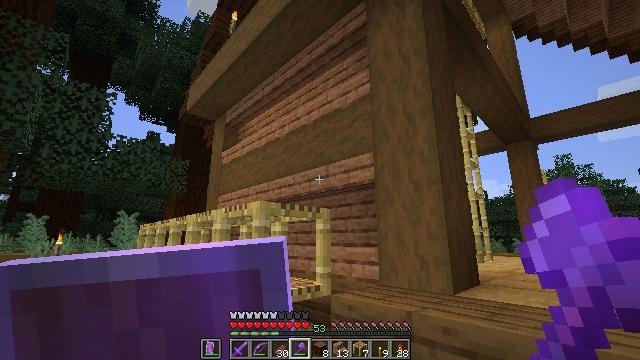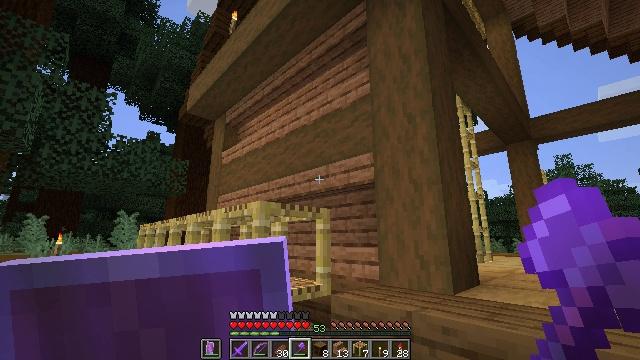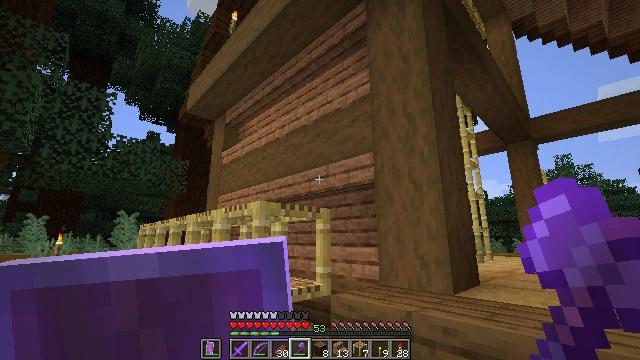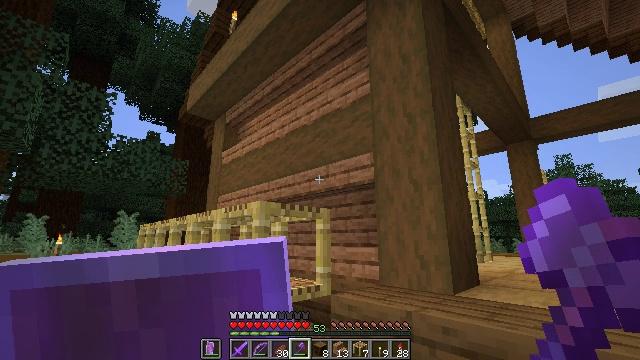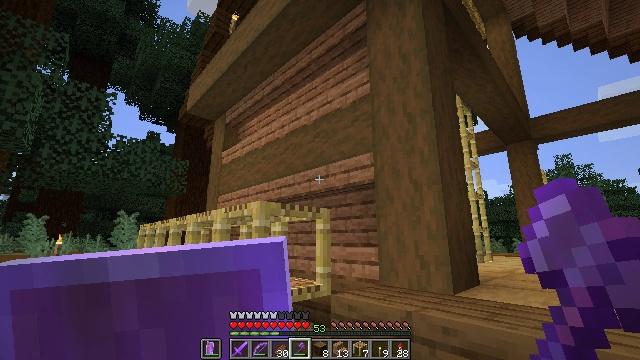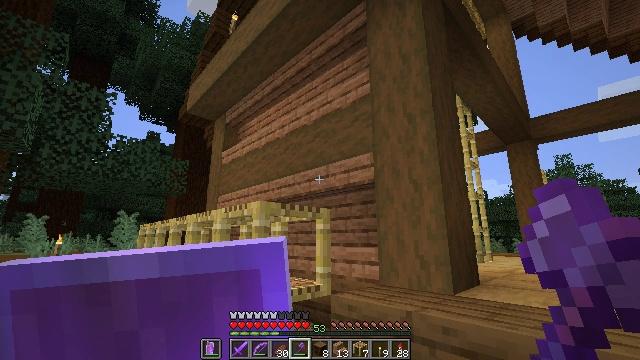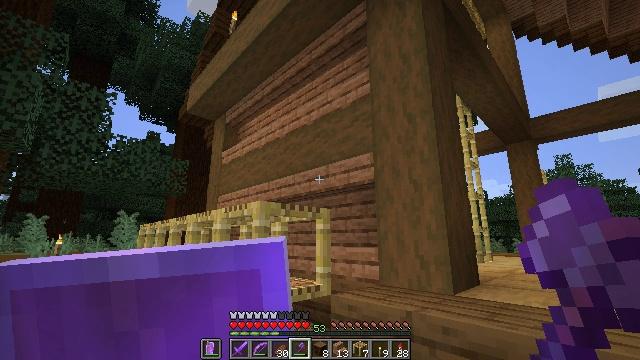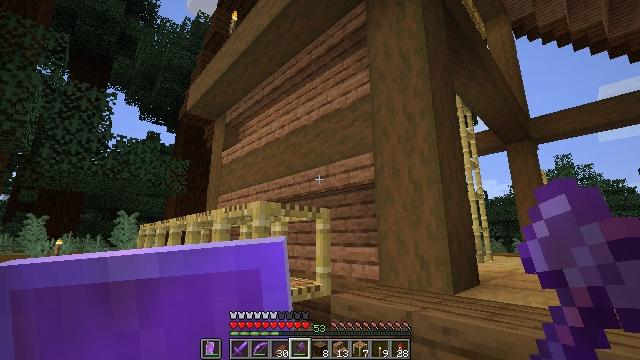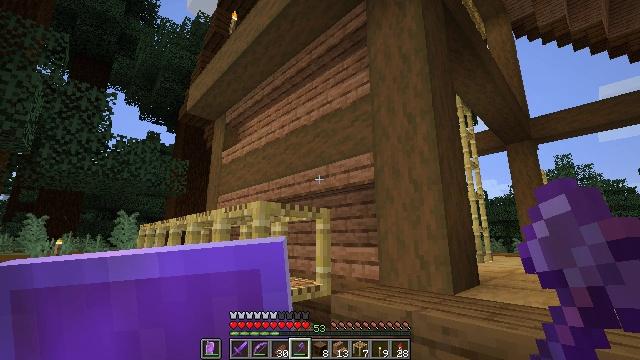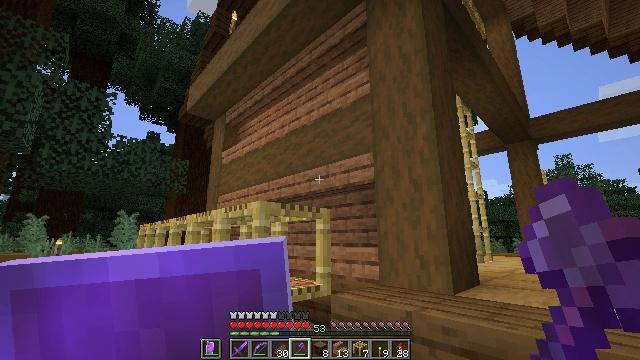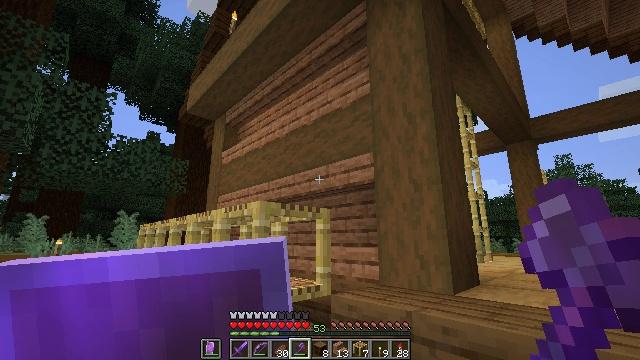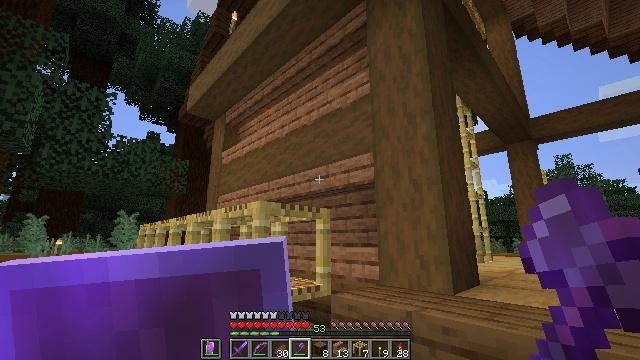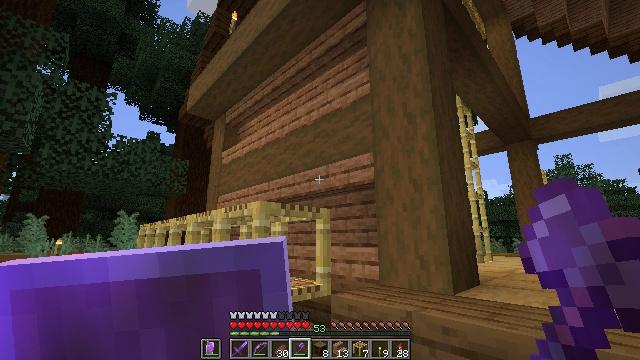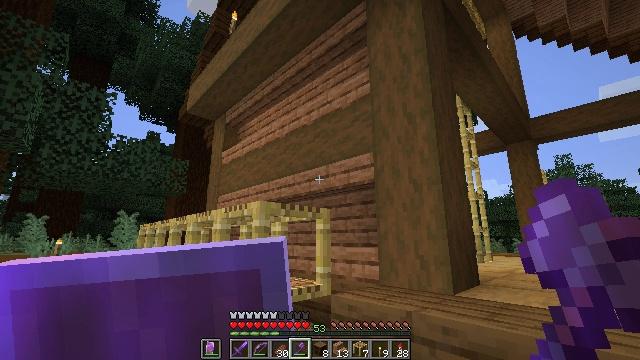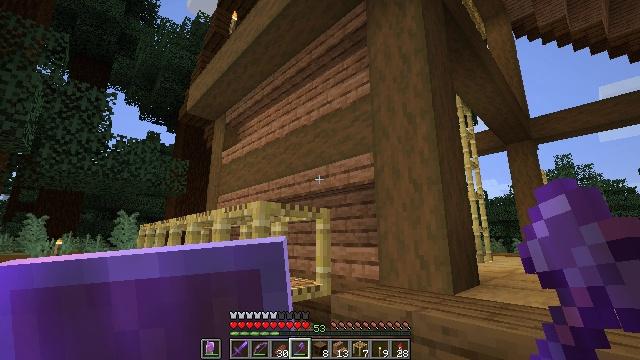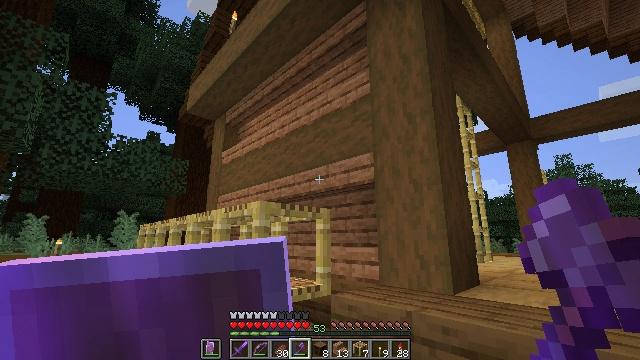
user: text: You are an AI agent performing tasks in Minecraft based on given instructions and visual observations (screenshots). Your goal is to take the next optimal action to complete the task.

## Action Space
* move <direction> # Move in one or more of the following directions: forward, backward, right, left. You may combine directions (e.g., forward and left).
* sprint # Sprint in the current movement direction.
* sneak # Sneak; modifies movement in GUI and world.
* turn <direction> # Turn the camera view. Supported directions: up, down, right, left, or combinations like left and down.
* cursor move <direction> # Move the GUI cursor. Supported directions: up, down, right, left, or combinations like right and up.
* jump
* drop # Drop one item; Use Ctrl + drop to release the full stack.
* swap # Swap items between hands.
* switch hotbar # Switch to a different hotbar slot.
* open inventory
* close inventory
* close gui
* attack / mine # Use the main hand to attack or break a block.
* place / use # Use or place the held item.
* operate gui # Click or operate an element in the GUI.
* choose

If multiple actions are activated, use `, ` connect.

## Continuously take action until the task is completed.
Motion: motion action
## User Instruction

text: Regularly mine jungle stairs for reusing.
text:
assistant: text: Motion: no_op
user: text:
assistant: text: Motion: no_op
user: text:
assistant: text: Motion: no_op
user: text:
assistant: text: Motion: no_op
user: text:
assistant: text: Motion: no_op
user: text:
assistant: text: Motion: no_op
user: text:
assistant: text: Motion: no_op
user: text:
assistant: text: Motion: no_op
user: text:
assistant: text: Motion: no_op
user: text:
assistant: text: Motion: no_op
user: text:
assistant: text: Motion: no_op
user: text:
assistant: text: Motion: no_op
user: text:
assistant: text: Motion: no_op
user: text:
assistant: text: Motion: no_op
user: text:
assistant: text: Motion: no_op
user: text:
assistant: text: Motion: no_op
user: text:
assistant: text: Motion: no_op
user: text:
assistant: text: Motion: no_op
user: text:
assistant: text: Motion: no_op
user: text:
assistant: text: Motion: no_op
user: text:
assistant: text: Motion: no_op
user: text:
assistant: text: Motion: no_op
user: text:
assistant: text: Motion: no_op
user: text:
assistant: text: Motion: no_op
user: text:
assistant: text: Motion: no_op
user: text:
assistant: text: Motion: no_op
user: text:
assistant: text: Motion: no_op
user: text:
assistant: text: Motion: no_op
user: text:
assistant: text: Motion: no_op
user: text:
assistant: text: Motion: no_op